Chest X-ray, AP view. Patient: 35 years old, sex M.
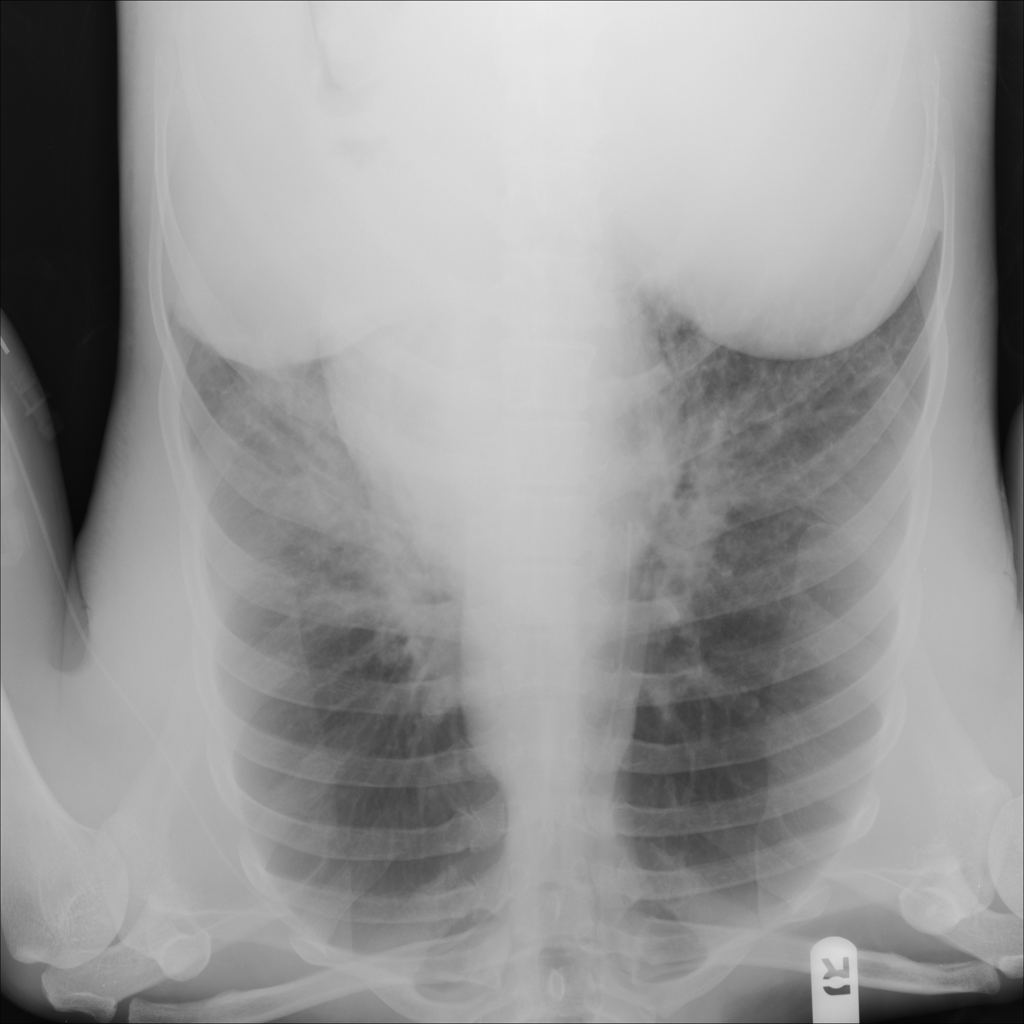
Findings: No Finding